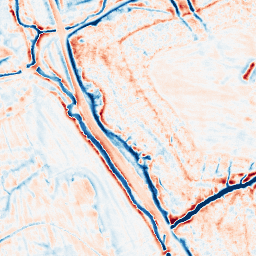
Category: edge_preserving
Decomposition family: bilateral
Decomposition parameters: d: 15
sigma_color: 25
sigma_space: 50
Upsampling method: lanczos
Upsampling parameters: scale: 2
Upsampling scale: 2